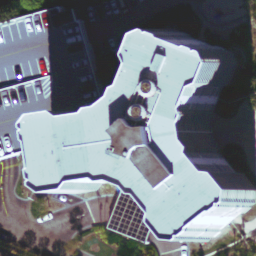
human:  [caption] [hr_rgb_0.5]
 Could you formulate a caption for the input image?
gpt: A triangular building with sky blue roofs and some plants arround it .

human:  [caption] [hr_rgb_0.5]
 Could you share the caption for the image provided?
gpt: A triangular building with sky blue roofss .

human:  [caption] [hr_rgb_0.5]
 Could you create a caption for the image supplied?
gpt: There is a triangular building with sky blue roofs .

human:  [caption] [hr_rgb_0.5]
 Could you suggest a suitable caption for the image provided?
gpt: A triangular building with sky blue roofs while some plants arround it .

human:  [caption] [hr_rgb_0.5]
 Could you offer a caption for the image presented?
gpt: A triangular building with sky blue roofs .